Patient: sex F, age 72
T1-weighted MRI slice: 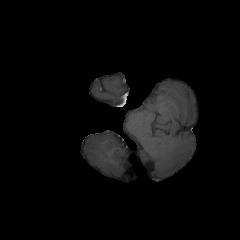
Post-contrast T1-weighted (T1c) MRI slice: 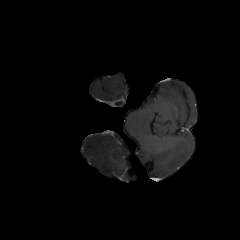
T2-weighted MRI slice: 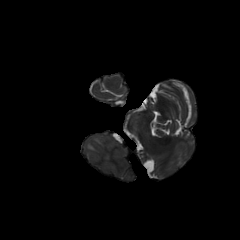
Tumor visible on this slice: yes
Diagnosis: Glioblastoma, IDH-wildtype
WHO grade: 4